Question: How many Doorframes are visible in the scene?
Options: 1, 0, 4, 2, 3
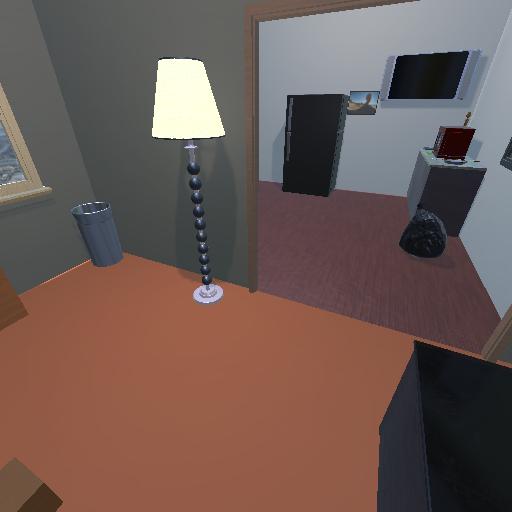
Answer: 1